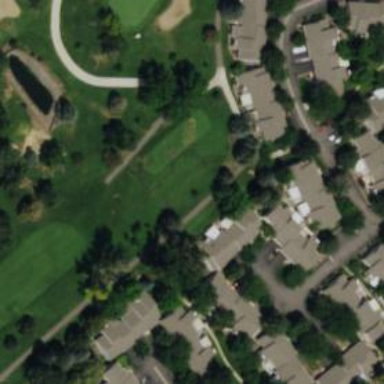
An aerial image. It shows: Well-maintained footway resembling golf cart path with grade 1 track type.